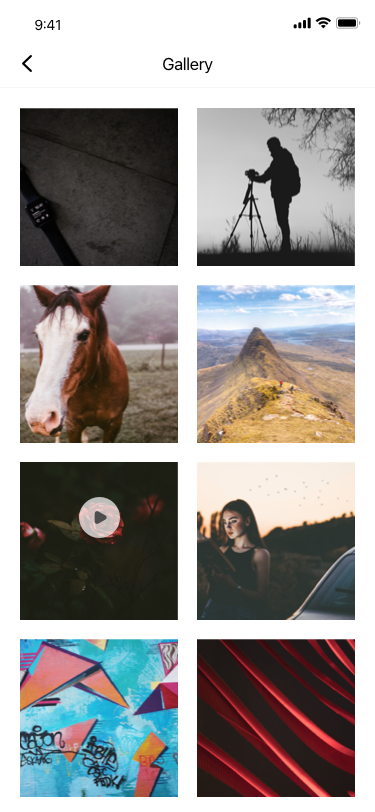
Text in this UI design:
Gallery